Question: I want to implement that when a build is performed in Jenkins, call my server Rest API.
Calling Jenkins REST API on my server to perform Build was successful.

How to call external server REST API in Jenkins? is it impossible?
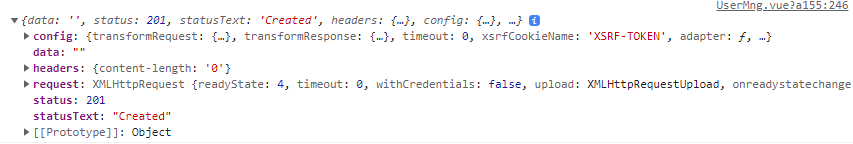
Answer: There are multiple ways to do this. One option is, you can use something like the <URL> step, you can do the HTTP request like below.
'''
def response = httpRequest 'https://your_host/something'
'''
Another option is to simply use something like 'curl' to send an HTTP request. You can execute your 'curl' command within a 'sh' block.
'''
sh "curl -vk https://your_host/something"
'''